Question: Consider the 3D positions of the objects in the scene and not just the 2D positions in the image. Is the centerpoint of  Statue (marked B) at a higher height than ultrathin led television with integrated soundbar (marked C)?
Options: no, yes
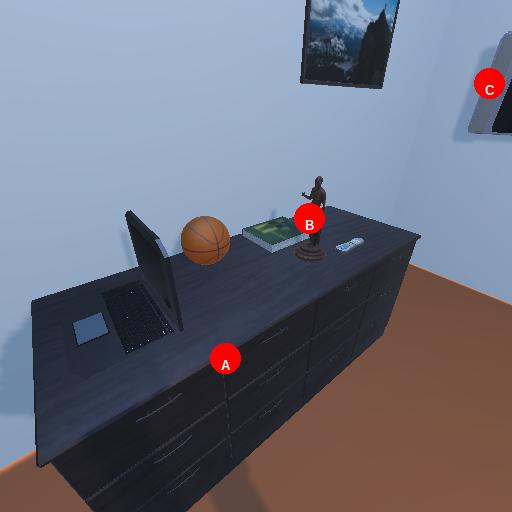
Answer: no